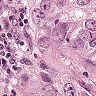
Metastatic tissue present: yes